Question:
I have this table in My SQl. I wants to change the column "Status" from 'Pending' to 'Defaulter' after 20 days from "rec_date" column automatically.
How can I do this?
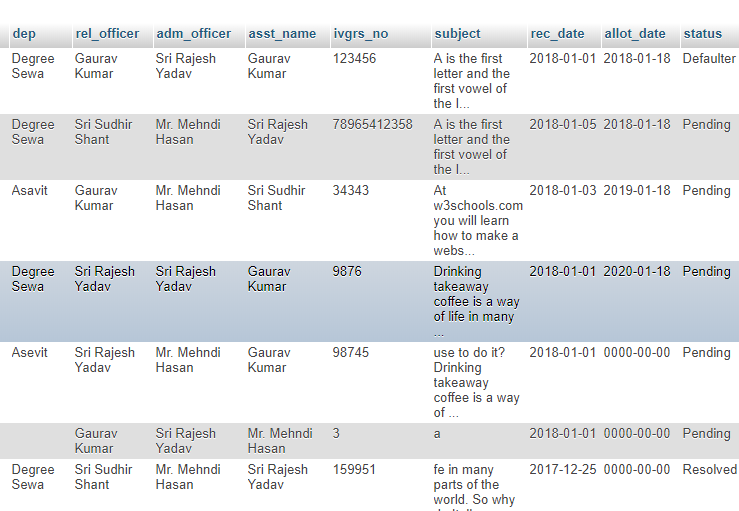
Answer: Let's answer it in a generic way, to create a cronjob in an easy way.
1. Create .php file (ex.php)
2. Do what ever the logic, you want here like select from the db the records where "rec_date" > 20
3. Update the database status
4. to run the php file, simply from terminal type: php ex.php
5. You need to run this php ex.php in a cronjob (on server, or locally) and specify the time like every 5mins run the ex.php file